Question: Here we have one component which generates different queries for a thousand websites.
This component is deployed on several webservers which hosts hundreds of them. Everything pointed to the same SQL Server.
Well, when we have performance issues, it's hard to find which site is generating the problem.
Due this reason, we've been implementing a strategy that injects the website url on Application Name configuration of the connection string, as shown in the image.

Well, the question is:
What's better? Having more connections as SRV-SITES-01 (Red mark) or One pool as SRV-SITES-02 (Blue mark).
What's the pro and cons about the two situations?
Thanks,
Armando
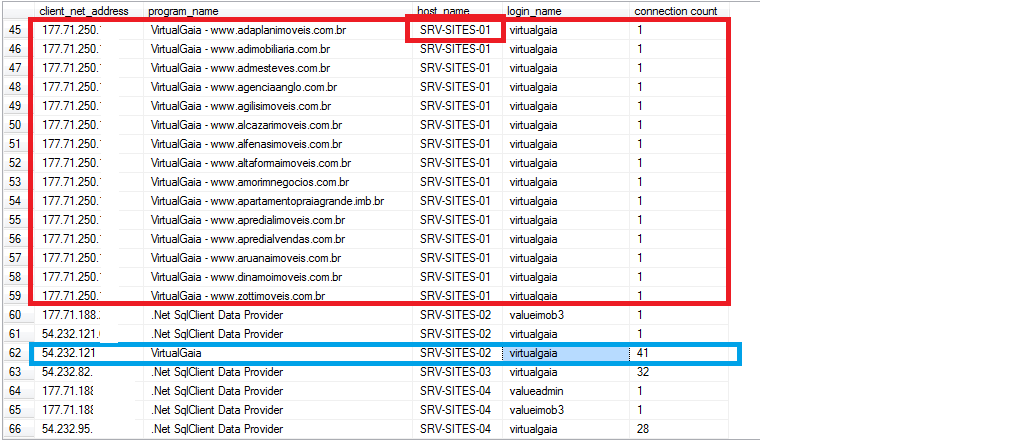
Answer: With one pool you are likely to get more reuse out of the connections. I understand you try to reduce the number of connections. So don't use too many pools.
Use one pool and instrument your application to find out which site is using most resources.